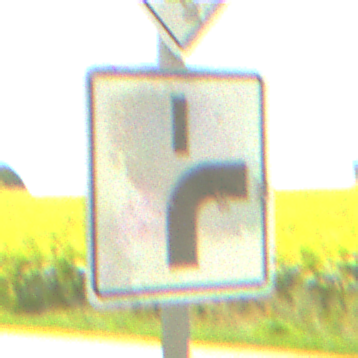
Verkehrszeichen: VerlaufVorfahrtsstrasse8
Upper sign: Vorfahrtsstrasse
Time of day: Midday
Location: Outdoor (RoadRail)
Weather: PartlyCloudy
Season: NotSpecified
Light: Natural